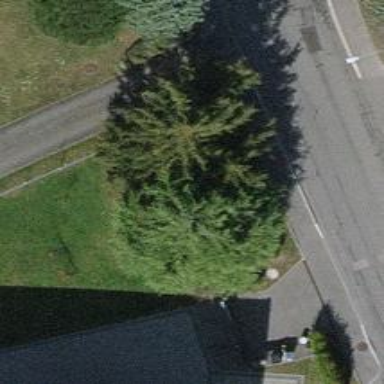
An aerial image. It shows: Urban tree with needle-leaved evergreen.